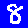
Digit: 8